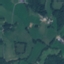
Label: Pasture